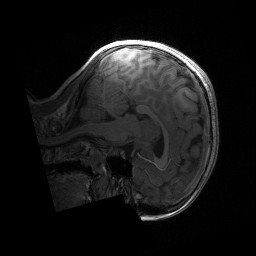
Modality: T1w
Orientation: sagittal
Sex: male
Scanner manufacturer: siemens
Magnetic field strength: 3 T
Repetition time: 1.9 s
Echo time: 0.00243 s